Interaction volume radius: 10 \u00c5
Interaction volume height: 40 \u00c5
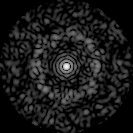
Disorder parameter: 0.8252